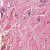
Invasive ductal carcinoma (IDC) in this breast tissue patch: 0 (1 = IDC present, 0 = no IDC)